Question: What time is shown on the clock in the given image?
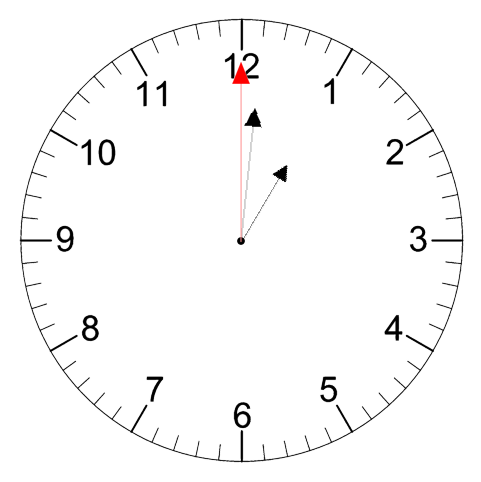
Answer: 01:01:00